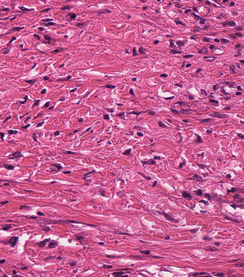
Tumor epithelial tissue: no
Tumor-associated stroma tissue: yes
Normal tissue: no